Question: By default 'ColumnSeries.DataPointStyle' is quite good but the label of it is not visible.
So I have applied custom style to make visible data point label but after this the default style now is looking ugly.
How to return default data point style and make visible data point label at the same time? THANK YOU!
Here is my XAML:
'''
<toolkit:ColumnSeries Title="Male" ItemsSource="{Binding MaleSerie}" IndependentValueBinding="{Binding ItemName}"
DependentValueBinding="{Binding Count}" ToolTipService.ToolTip="{Binding Count}"
AnimationSequence="Simultaneous"
HorizontalAlignment="Left" Height="304" VerticalAlignment="Top" Width="266">
<toolkit:ColumnSeries.DataPointStyle>
<Style TargetType="toolkit:ColumnDataPoint">
<Setter Property="Background" Value="Blue"/>
<Setter Property="Template">
<Setter.Value>
<ControlTemplate TargetType="toolkit:ColumnDataPoint">
<Grid>
<Rectangle
Fill="{TemplateBinding Background}"
Stroke="Black"/>
<Grid Background="#aaffffff" Margin="0" HorizontalAlignment="Center" VerticalAlignment="Center">
<TextBlock FontSize="10" Text="{TemplateBinding FormattedDependentValue}" FontWeight="Bold" Width="Auto" Margin="2"/>
</Grid>
</Grid>
</ControlTemplate>
</Setter.Value>
</Setter>
</Style>
</toolkit:ColumnSeries.DataPointStyle>
</toolkit:ColumnSeries>
'''

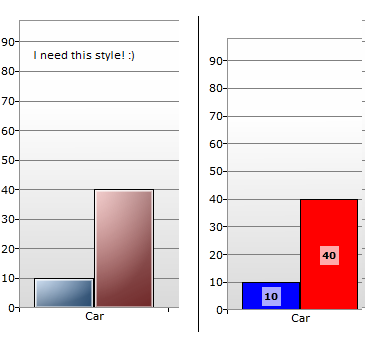
Answer: For standard Silverlight control you can usually find the default style from MSDN.
Example: ComboBox default template:
<URL>
For the toolkit you probably need to download the source code, copy then modify what you need.